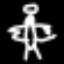
Label: angel